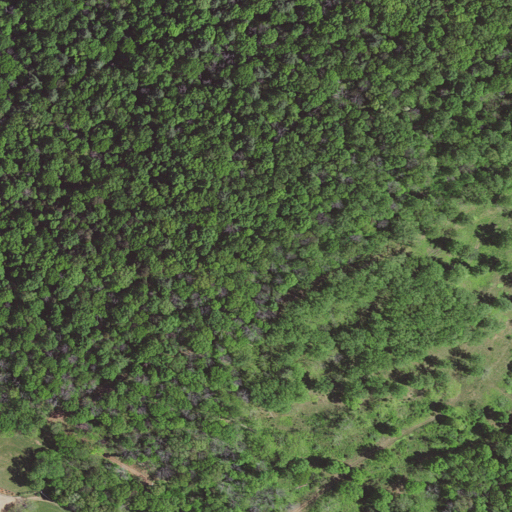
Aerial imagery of mountain in Virginia named Bunkin Hill containing deciduous forest, mixed forest, pasture, open development, and evergreen forest